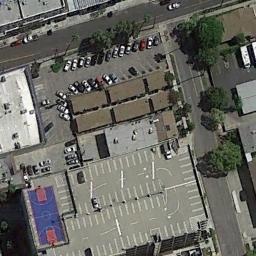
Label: basketball_court